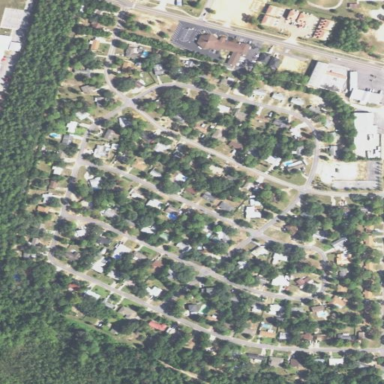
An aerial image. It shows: Single-family residential area.